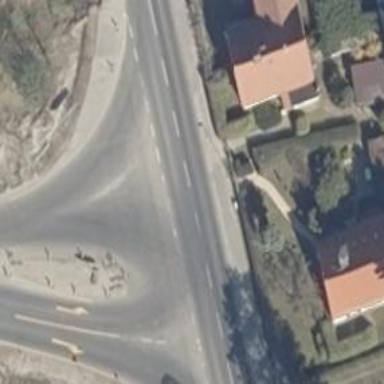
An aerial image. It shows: Footway.